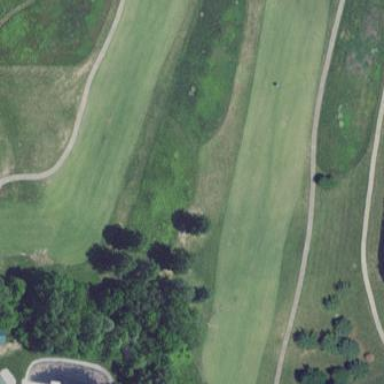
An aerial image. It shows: Golf fairway surrounded by grass.